Question: I have the following database structure in Firebase:

I would like to retrieve the value for the key "name" (which in this case would be "b"). I have knowledge of the key '-K_bWdgeYxYrdmzr67bJ'. This doesn't need to have a listener. How would I do this?
Thank you very much
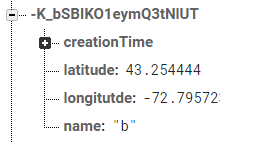
Answer: '''
ref.child("-K_bWdgeYxYrdmzr67bJ").child("name").addValueEventListener(new ValueEventListener() {
@Override
public void onDataChange(DataSnapshot snapshot) {
try {
if (snapshot.getValue() != null) {
try {
Log.e("TAG", "" + snapshot.getValue()); // your name values you will get here
} catch (Exception e) {
e.printStackTrace();
}
} else {
Log.e("TAG", " it's null.");
}
} catch (Exception e) {
e.printStackTrace();
}
}
@Override
public void onCancelled(FirebaseError firebaseError) {
Log.e("onCancelled", " cancelled");
}
});
'''